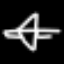
Label: airplane